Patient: sex F, age 68
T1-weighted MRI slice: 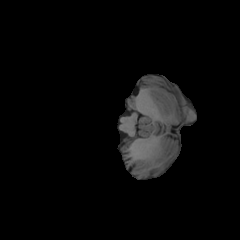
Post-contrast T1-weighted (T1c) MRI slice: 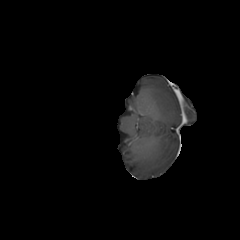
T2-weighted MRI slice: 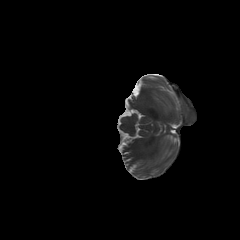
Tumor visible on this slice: no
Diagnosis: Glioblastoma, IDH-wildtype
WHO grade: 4